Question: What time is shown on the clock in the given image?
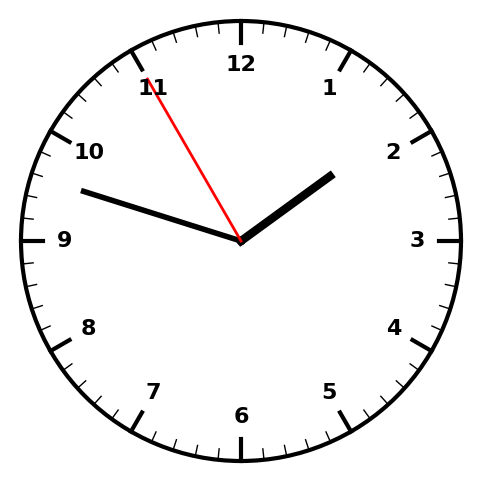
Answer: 01:47:55